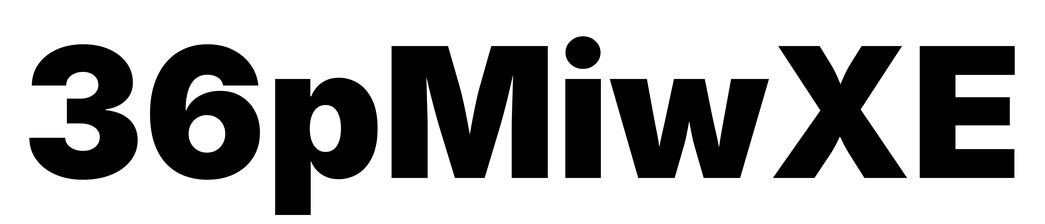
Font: Inter_Black